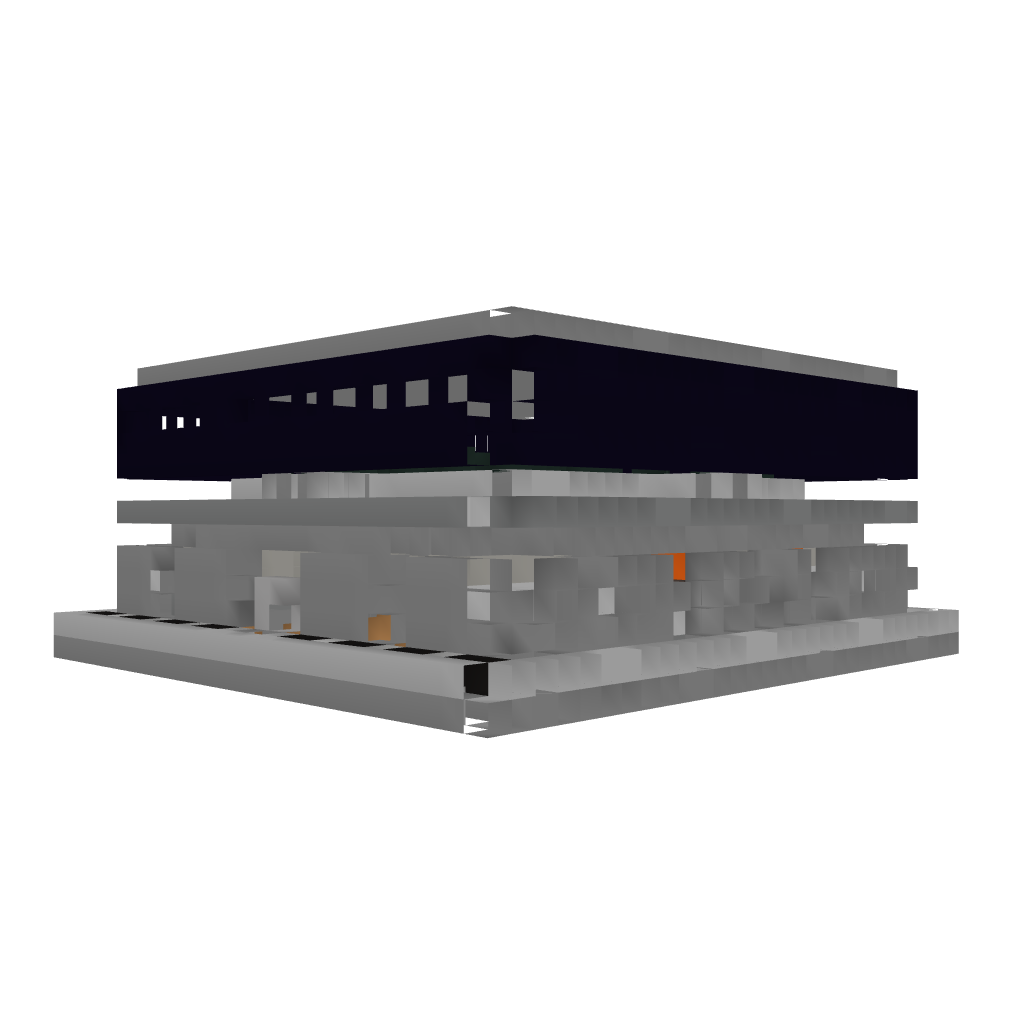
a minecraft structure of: Monster Trap